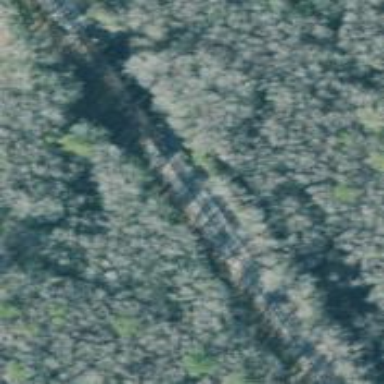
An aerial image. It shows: Bridge over railway line.